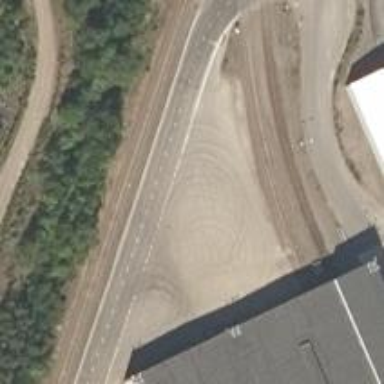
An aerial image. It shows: Railway yard.